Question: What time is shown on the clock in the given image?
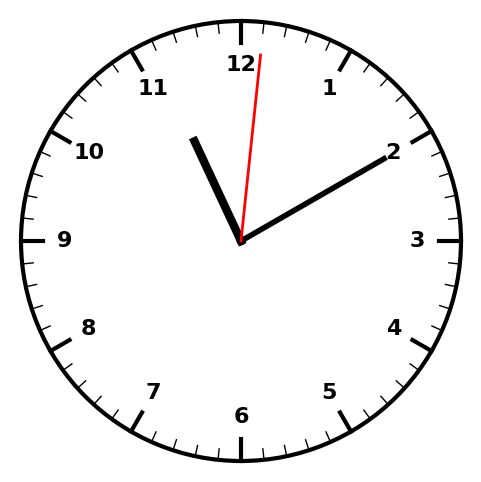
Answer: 11:10:01